Question: It seems that has trouble with absolute positioning.
We are currently using 'position: absolute; bottom: 0;' inside of a relative positioned span.
().
<URL>
But seems to ignore the 'bottom: 0' and places the button on the top border. Like this:

<URL>
---
Note: the issue only appears on physical Samsung devices using .
It works on any other devices (with the same or any other browser.
This is my code (don't mind the '{{liquid code}}', it's just a template language):
'''
<section class="mobile-only" style="margin-top: 0px; margin-bottom: 20px;">
<span class="" style="position: relative;">
{% render 'full_width_image' , mobile_image: hero_mobile %} <!-- liquid code: just places a img -->
<div class="gradiant-overlay-hero"></div>
<a href="{{ section.settings.link_1 }}" class="primary-button button mobile_button_hero" style="position: absolute; bottom: 0;">{{ section.settings.button_text_1 | escape }}</a>
<a href="{{ section.settings.link_seconary }}" class="primary-secondary
button mobile_button_hero mobile-only" style="position: absolute; bottom: 4em; background-color: {{ section.settings.color_seconary }}; box-shadow: none; color: white; border: 1px solid {{ section.settings.color_seconary }}; border-radius: 6px; box-shadow: #efefef 0px 8px 24px;">{{ section.settings.button_text_secondary | escape }}</a>
</span>
</section>
<style>
.gradiant-overlay-hero{
position: absolute;
bottom:0;
left:0;
right:0;
width: 100vw;
height: 100px;
background: rgb({{ settings.background | color_extract: 'red' }} ,{{ settings.background | color_extract: 'green' }} ,{{ settings.background | color_extract: 'blue' }} );
background: -moz-linear-gradient(0deg, rgba({{ settings.background | color_extract: 'red' }} ,{{ settings.background | color_extract: 'green' }} ,{{ settings.background | color_extract: 'blue' }} ,1) 0%, rgba({{ settings.background | color_extract: 'red' }} ,{{ settings.background | color_extract: 'green' }} ,{{ settings.background | color_extract: 'blue' }} ,0) 100%);
background: -webkit-linear-gradient(0deg, rgba({{ settings.background | color_extract: 'red' }} ,{{ settings.background | color_extract: 'green' }} ,{{ settings.background | color_extract: 'blue' }} ,1) 0%, rgba({{ settings.background | color_extract: 'red' }} ,{{ settings.background | color_extract: 'green' }} ,{{ settings.background | color_extract: 'blue' }} ,0) 100%);
background: linear-gradient(0deg, rgba({{ settings.background | color_extract: 'red' }} ,{{ settings.background | color_extract: 'green' }} ,{{ settings.background | color_extract: 'blue' }} ,1) 0%, rgba({{ settings.background | color_extract: 'red' }} ,{{ settings.background | color_extract: 'green' }} ,{{ settings.background | color_extract: 'blue' }} ,0) 100%);
filter: progid:DXImageTransform.Microsoft.gradient(startColorstr="#020024",endColorstr="#020024",GradientType=1);
}
.mobile_button_hero {
position: absolute;
bottom: 10px;
left: 50vw;
transform: translate(-50%,50%);
width:70vw;
}
</style>
'''
Thanks a lot!
(and sorry for my english grammar)
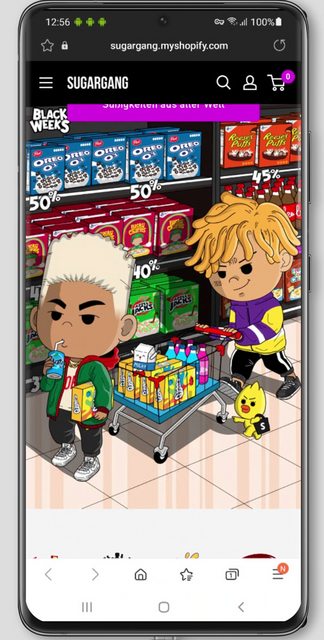
Answer: Try this it looks problems due to the position relative on the span tag and it's not taking the height and width 100% due to a inline element.
'''
<section class="mobile-only" style="margin-top: 0px; margin-bottom: 20px;">
<span class="" style="position: relative;width: 100%;height: 100%;display: block;">
{% render 'full_width_image' , mobile_image: hero_mobile %} <!-- liquid code: just places a img -->
<div class="gradiant-overlay-hero"></div>
<a href="{{ section.settings.link_1 }}" class="primary-button button mobile_button_hero" style="position: absolute; bottom: 0;">{{ section.settings.button_text_1 | escape }}</a>
<a href="{{ section.settings.link_seconary }}" class="primary-secondary
button mobile_button_hero mobile-only" style="position: absolute; bottom: 4em; background-color: {{ section.settings.color_seconary }}; box-shadow: none; color: white; border: 1px solid {{ section.settings.color_seconary }}; border-radius: 6px; box-shadow: #efefef 0px 8px 24px;">{{ section.settings.button_text_secondary | escape }}</a>
</span>
</section>
<style>
.gradiant-overlay-hero{
position: absolute;
bottom:0;
left:0;
right:0;
width: 100vw;
height: 100px;
background: rgb({{ settings.background | color_extract: 'red' }} ,{{ settings.background | color_extract: 'green' }} ,{{ settings.background | color_extract: 'blue' }} );
background: -moz-linear-gradient(0deg, rgba({{ settings.background | color_extract: 'red' }} ,{{ settings.background | color_extract: 'green' }} ,{{ settings.background | color_extract: 'blue' }} ,1) 0%, rgba({{ settings.background | color_extract: 'red' }} ,{{ settings.background | color_extract: 'green' }} ,{{ settings.background | color_extract: 'blue' }} ,0) 100%);
background: -webkit-linear-gradient(0deg, rgba({{ settings.background | color_extract: 'red' }} ,{{ settings.background | color_extract: 'green' }} ,{{ settings.background | color_extract: 'blue' }} ,1) 0%, rgba({{ settings.background | color_extract: 'red' }} ,{{ settings.background | color_extract: 'green' }} ,{{ settings.background | color_extract: 'blue' }} ,0) 100%);
background: linear-gradient(0deg, rgba({{ settings.background | color_extract: 'red' }} ,{{ settings.background | color_extract: 'green' }} ,{{ settings.background | color_extract: 'blue' }} ,1) 0%, rgba({{ settings.background | color_extract: 'red' }} ,{{ settings.background | color_extract: 'green' }} ,{{ settings.background | color_extract: 'blue' }} ,0) 100%);
filter: progid:DXImageTransform.Microsoft.gradient(startColorstr="#020024",endColorstr="#020024",GradientType=1);
}
.mobile_button_hero {
position: absolute;
bottom: 10px;
left: 50vw;
transform: translate(-50%,50%);
width:70vw;
}
</style>
<!-- other classes are mainly for styling colors- padding etc. -->
'''